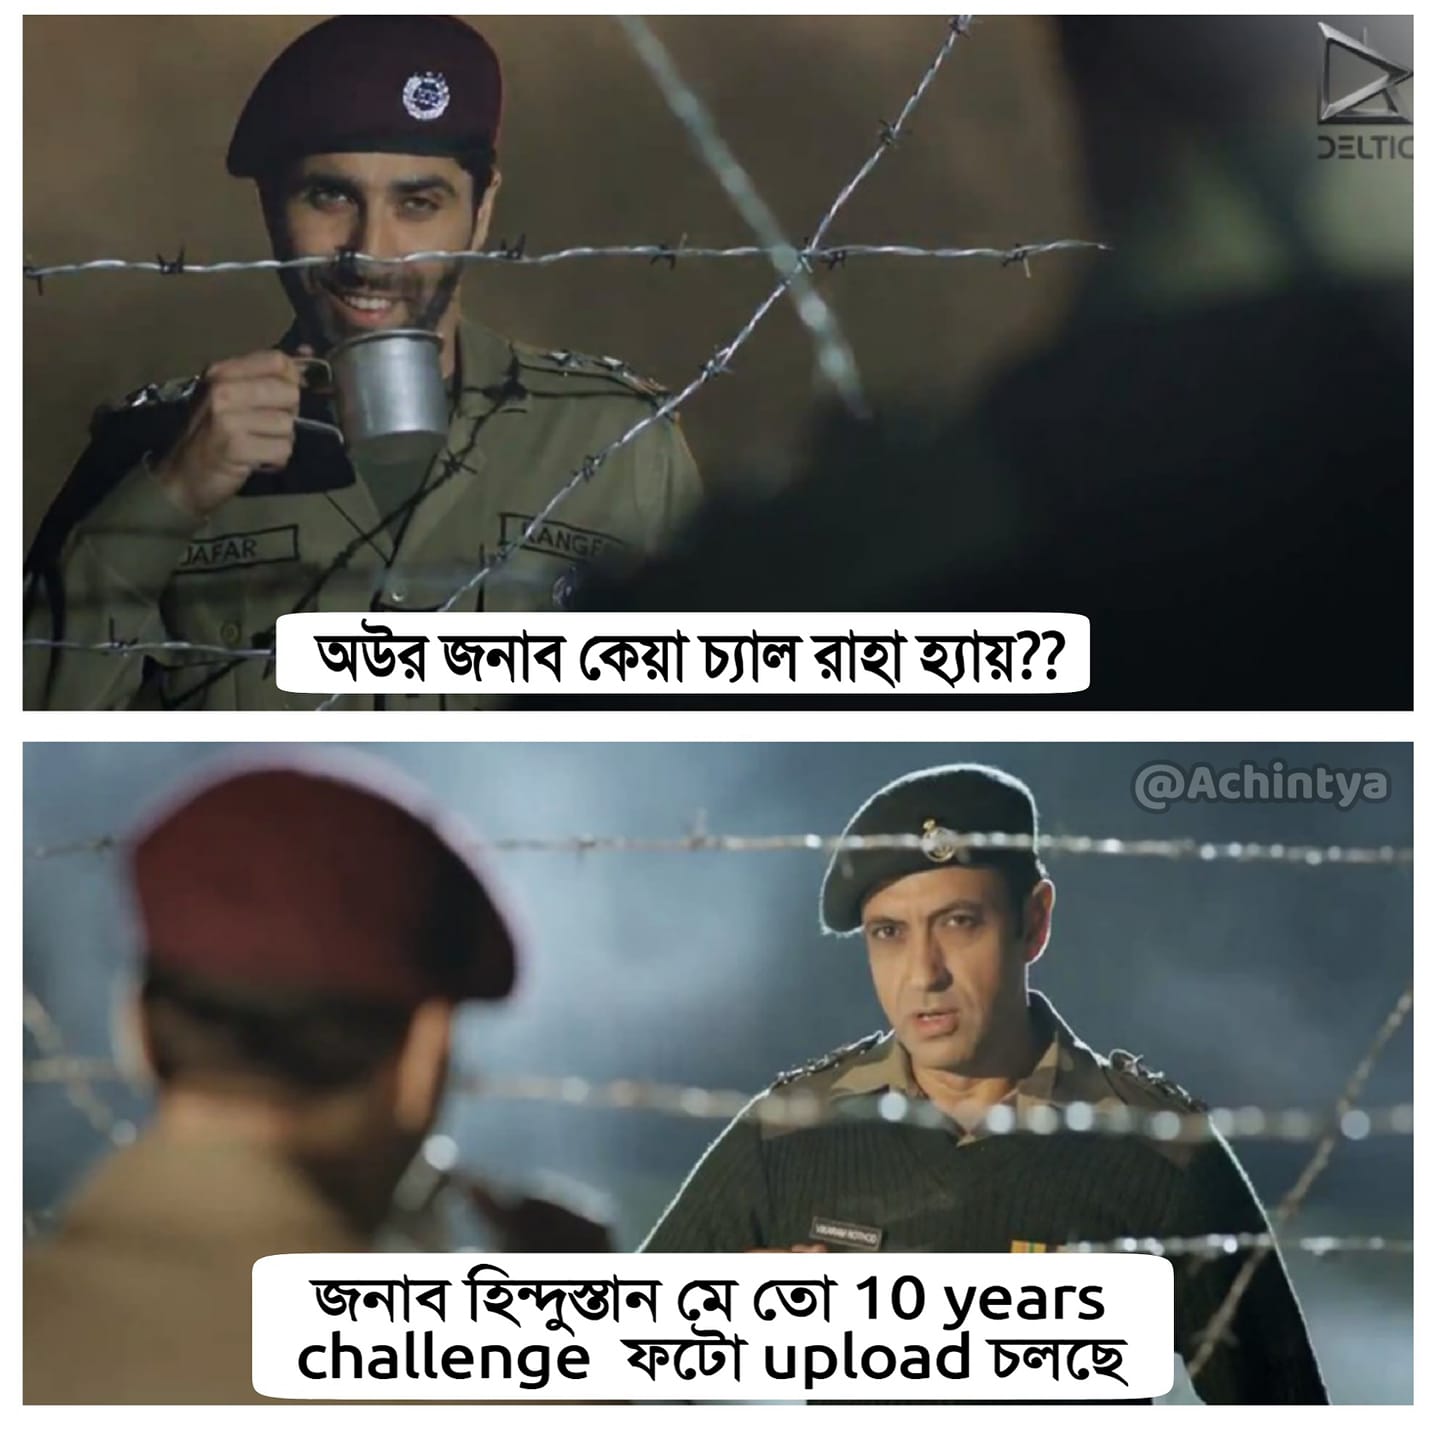
Caption: অউর জনাব কেয়া চ্যাল রাহা হ্যায় ??   জনাব হিন্দুস্তান মে তো 10 years challenge  ফটো upload চলছে
Label: non-hate